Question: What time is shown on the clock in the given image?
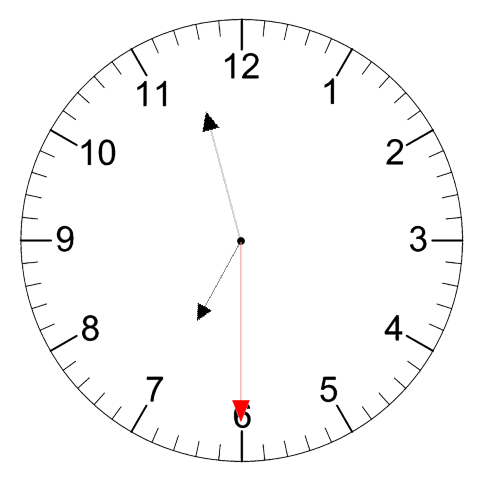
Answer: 06:57:30